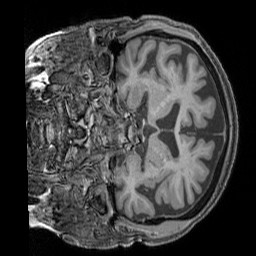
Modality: T1w
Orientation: coronal
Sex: female
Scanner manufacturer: siemens
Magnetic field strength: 3 T
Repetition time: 2.3 s
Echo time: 0.00226 s